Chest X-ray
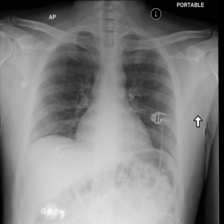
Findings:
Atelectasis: negative
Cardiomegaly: negative
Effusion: negative
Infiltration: negative
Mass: negative
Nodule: negative
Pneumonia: negative
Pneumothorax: negative
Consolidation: negative
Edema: negative
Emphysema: negative
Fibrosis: negative
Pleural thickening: negative
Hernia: negative